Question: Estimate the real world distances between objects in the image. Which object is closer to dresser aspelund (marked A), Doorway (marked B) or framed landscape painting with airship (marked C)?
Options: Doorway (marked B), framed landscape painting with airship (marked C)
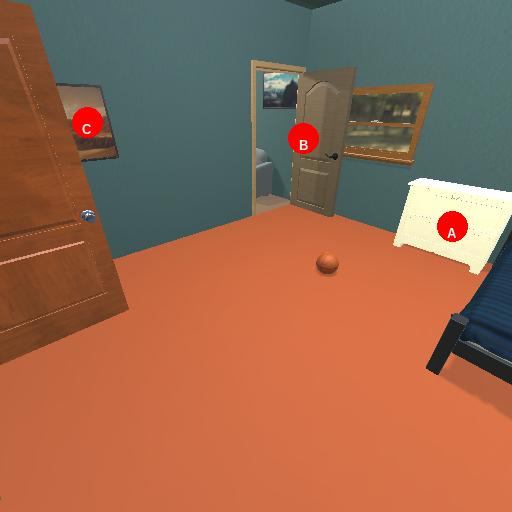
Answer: Doorway (marked B)